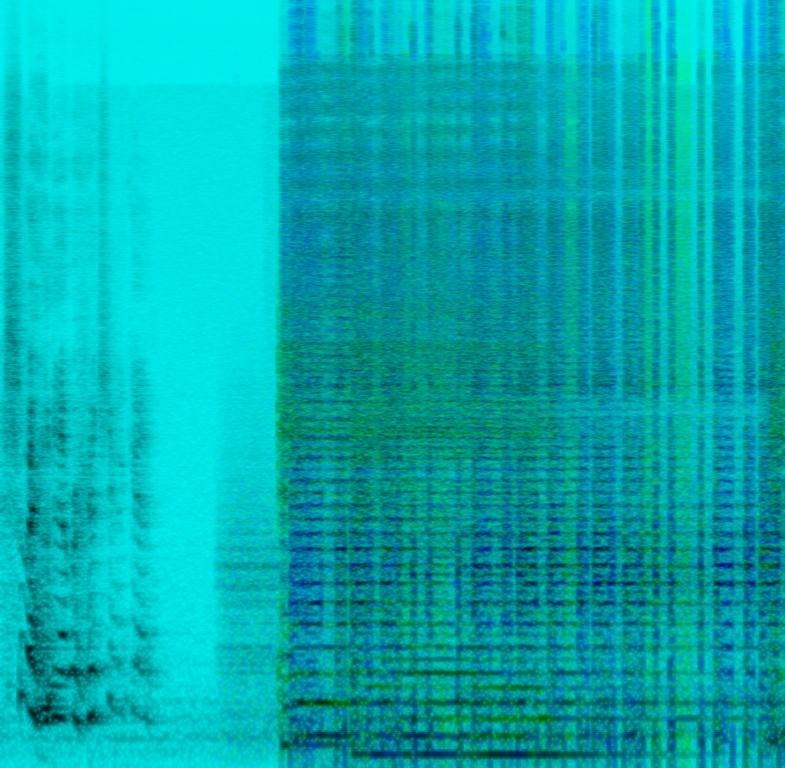
The low quality recording features an electro song that consists of a widely spread stuttering synth melody, buzzy synth bass and distorted electric guitar melody. It sounds distorted, loud, suspenseful and energetic.